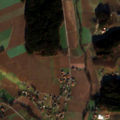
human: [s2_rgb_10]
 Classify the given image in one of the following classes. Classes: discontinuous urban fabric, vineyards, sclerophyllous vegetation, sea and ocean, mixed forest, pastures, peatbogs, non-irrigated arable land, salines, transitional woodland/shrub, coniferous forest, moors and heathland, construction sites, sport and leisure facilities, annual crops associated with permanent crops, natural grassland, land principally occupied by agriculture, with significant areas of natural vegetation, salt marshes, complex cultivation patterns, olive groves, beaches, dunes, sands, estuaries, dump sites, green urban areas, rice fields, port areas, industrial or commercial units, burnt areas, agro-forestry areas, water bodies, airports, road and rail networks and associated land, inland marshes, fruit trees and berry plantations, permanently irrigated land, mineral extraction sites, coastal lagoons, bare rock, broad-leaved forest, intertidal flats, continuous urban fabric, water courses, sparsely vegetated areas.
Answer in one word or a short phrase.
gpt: non-irrigated arable land, complex cultivation patterns, mixed forest